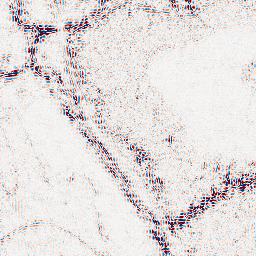
Category: wavelet
Decomposition family: wavelet_dwt
Decomposition parameters: wavelet: db8
level: 2
Upsampling method: sinc_hamming
Upsampling parameters: scale: 4
kernel_size: 8
Upsampling scale: 4